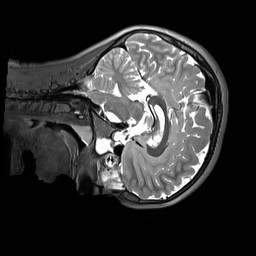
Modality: T2w
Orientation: sagittal
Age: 10
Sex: male
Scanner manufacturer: siemens
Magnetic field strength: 3 T
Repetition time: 3.2 s
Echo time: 0.408 s